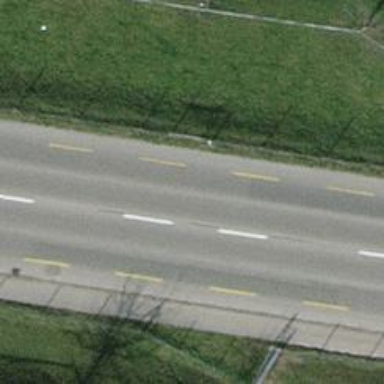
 featuring lanes for cyclists on both sides."